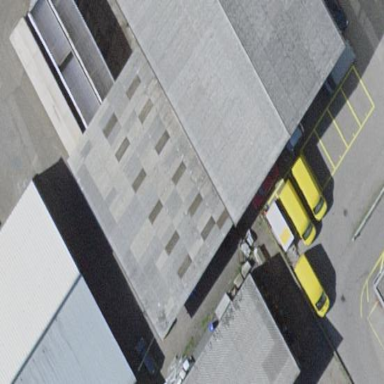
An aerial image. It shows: Industrial building.